Field crop: maize
Growth stage: 2
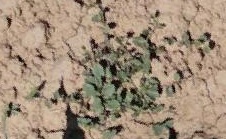
Species: convolvulus